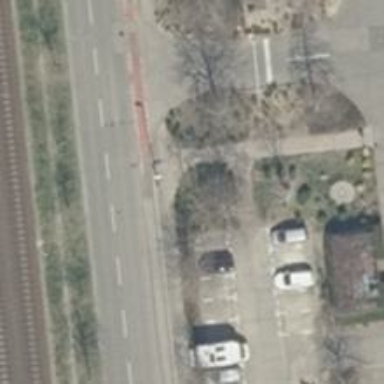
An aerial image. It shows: Footway with concrete surface.